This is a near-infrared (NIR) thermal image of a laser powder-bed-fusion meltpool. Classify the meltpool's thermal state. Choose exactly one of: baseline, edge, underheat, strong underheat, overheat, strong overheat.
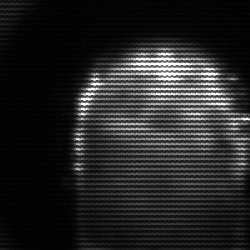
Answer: baseline